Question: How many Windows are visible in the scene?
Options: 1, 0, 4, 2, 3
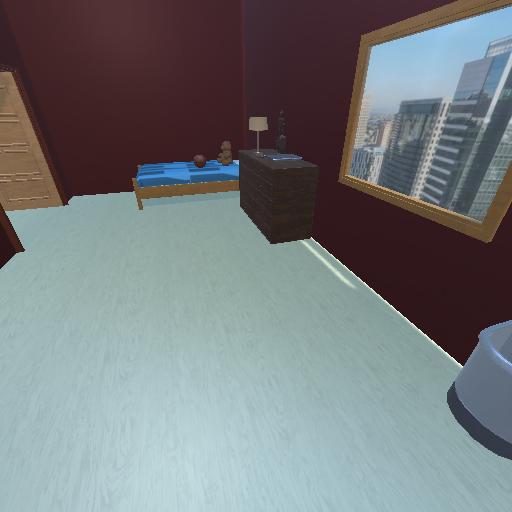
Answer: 1